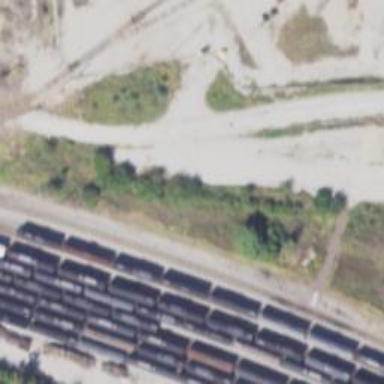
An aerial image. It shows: Manifest railway yard.